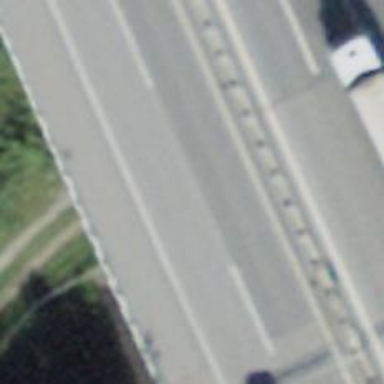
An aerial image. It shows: Asphalt bridge over motorway.